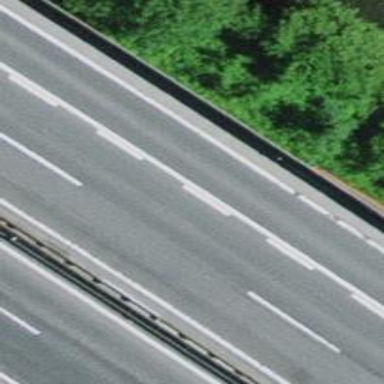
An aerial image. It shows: Motorway junction.